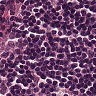
Metastatic tissue present: no